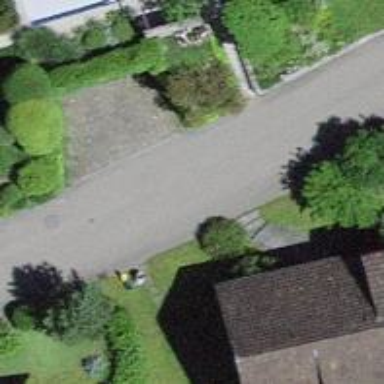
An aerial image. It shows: Smooth asphalt road in residential area.